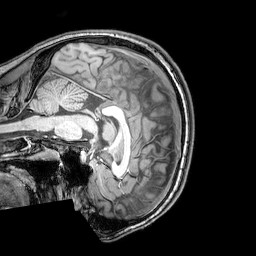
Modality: T1w
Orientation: sagittal
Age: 20
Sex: male
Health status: healthy
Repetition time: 0.081 s
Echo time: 0.037 s